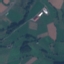
Label: Pasture